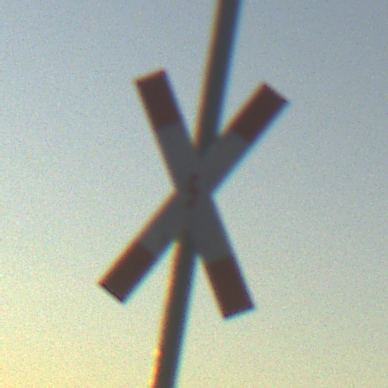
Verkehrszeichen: Andreaskreuz
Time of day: SunriseSunset
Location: Outdoor (RoadRail)
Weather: PartlyCloudy
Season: NotSpecified
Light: Natural